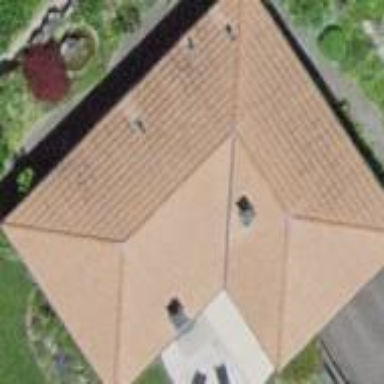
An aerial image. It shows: Simple house.